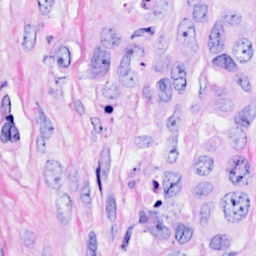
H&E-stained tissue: Breast